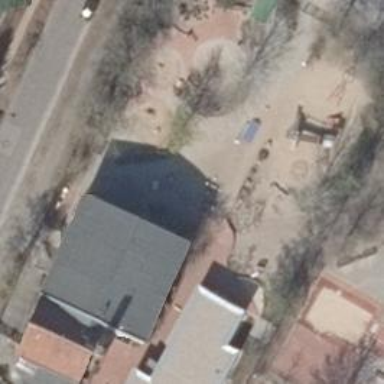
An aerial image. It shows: Kindergarten.